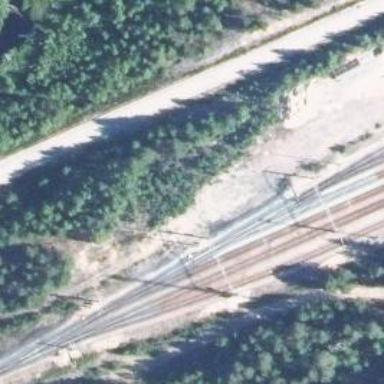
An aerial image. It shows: Rail siding with electrified contact lines.